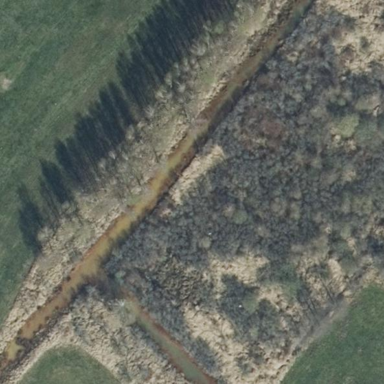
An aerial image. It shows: Reedbed in wetland area.